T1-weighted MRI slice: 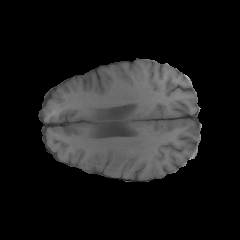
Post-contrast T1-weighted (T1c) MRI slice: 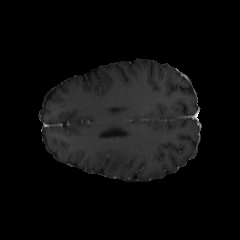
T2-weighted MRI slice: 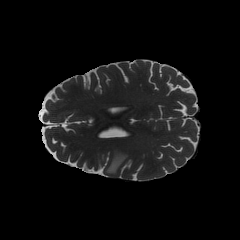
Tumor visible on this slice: yes